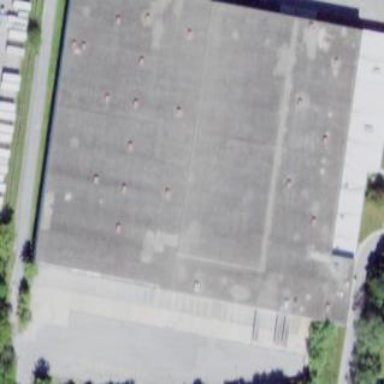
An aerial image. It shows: Warehouse.